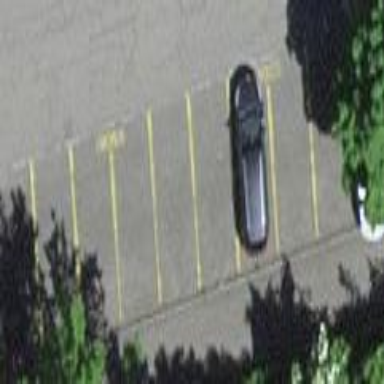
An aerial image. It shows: Parking available on the street side.